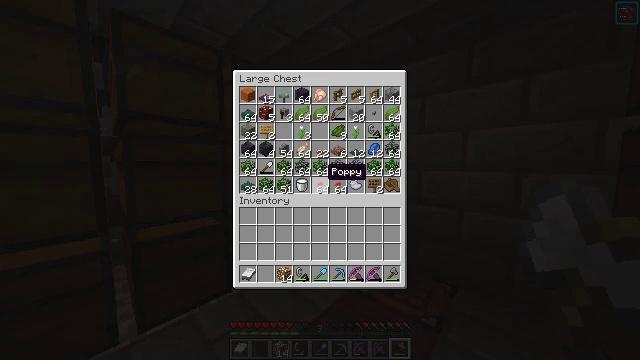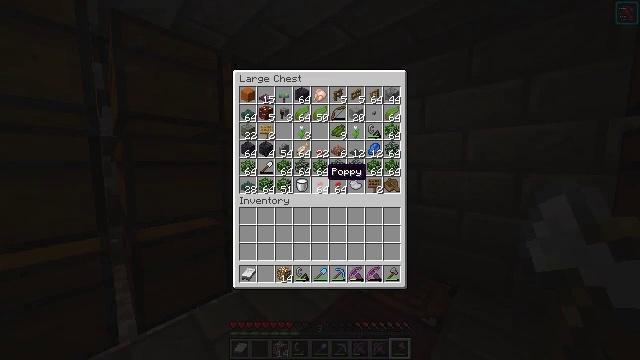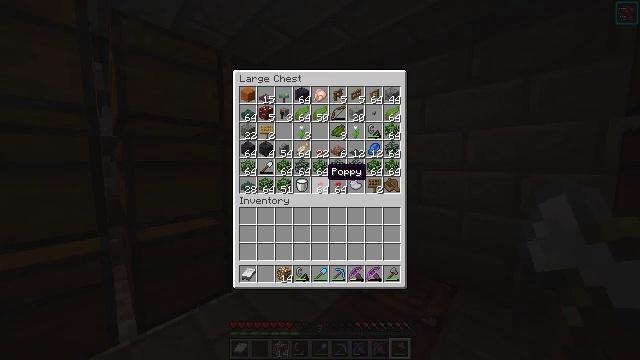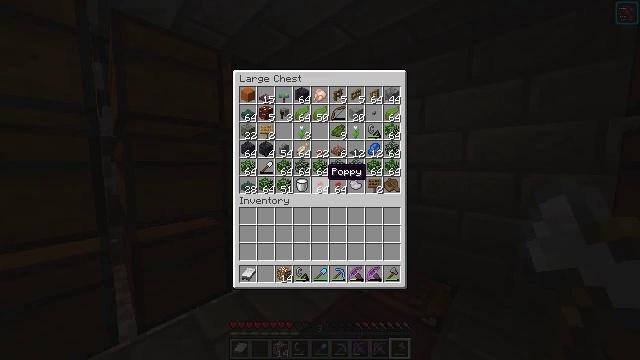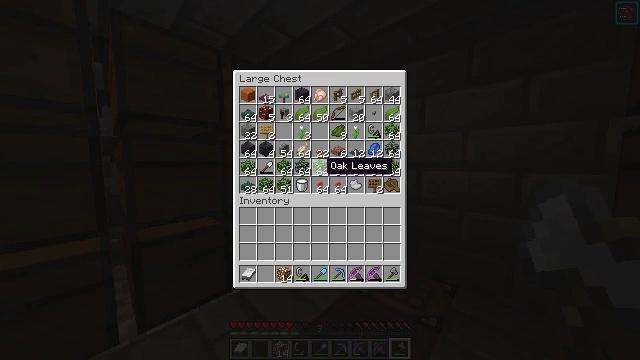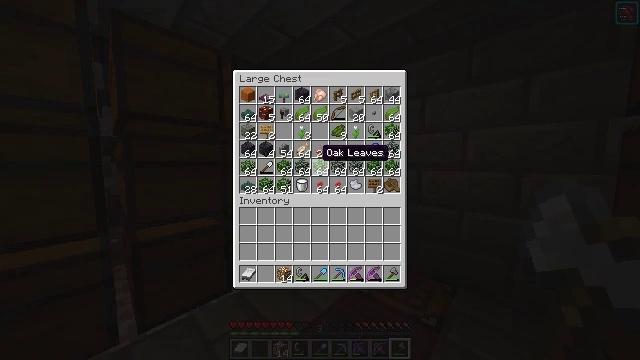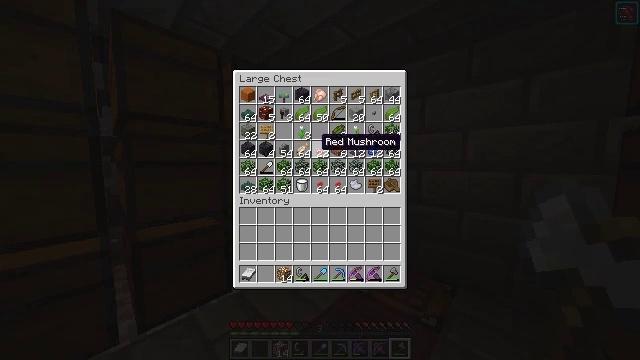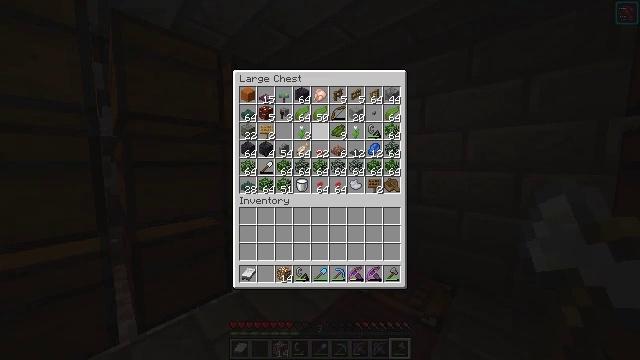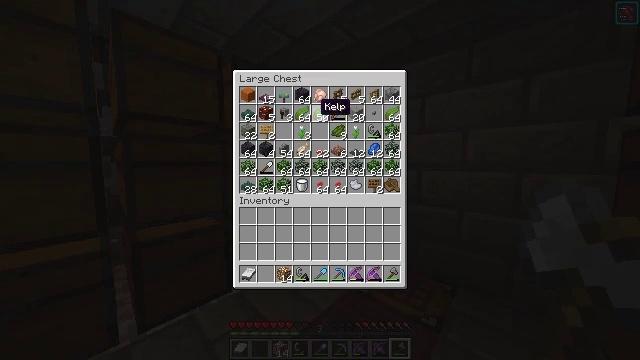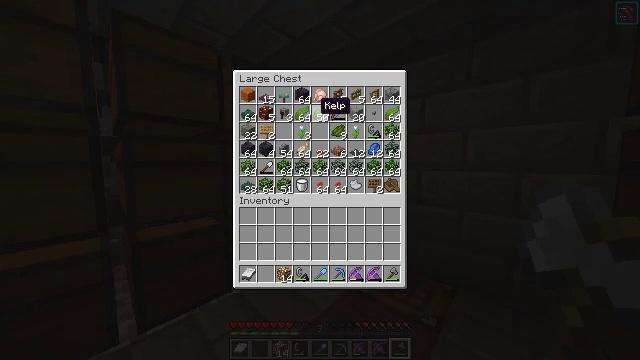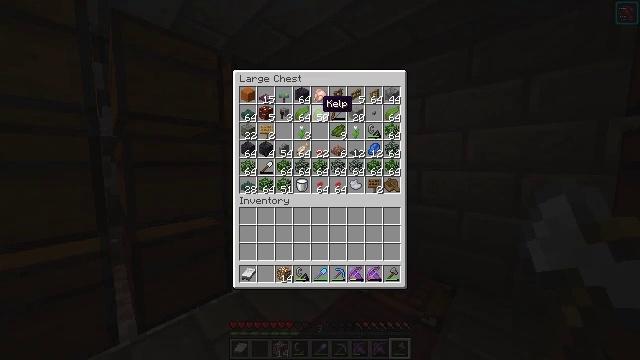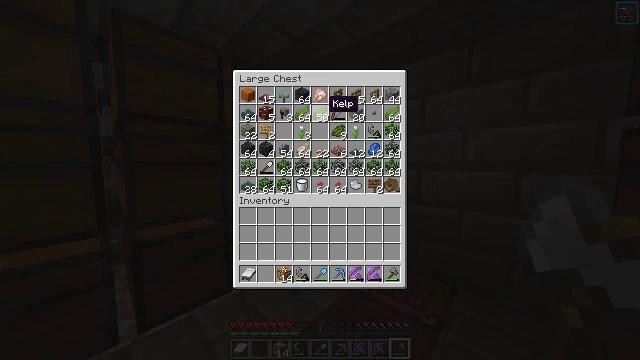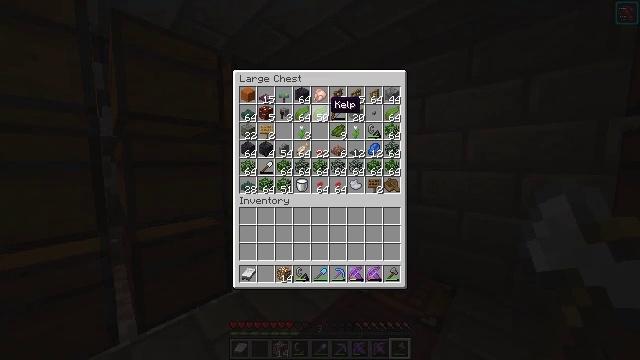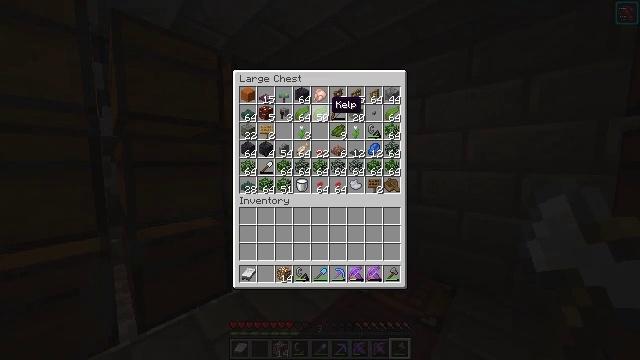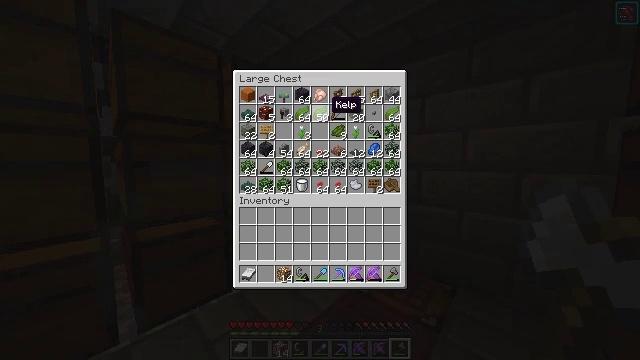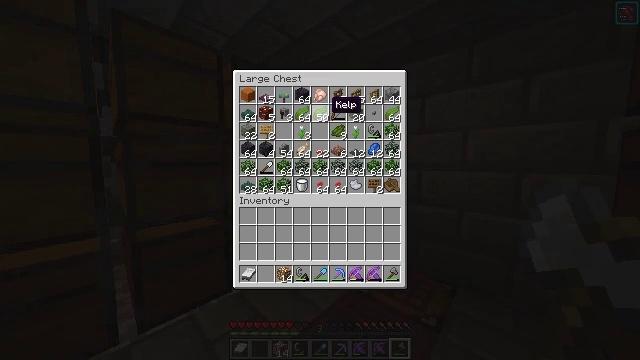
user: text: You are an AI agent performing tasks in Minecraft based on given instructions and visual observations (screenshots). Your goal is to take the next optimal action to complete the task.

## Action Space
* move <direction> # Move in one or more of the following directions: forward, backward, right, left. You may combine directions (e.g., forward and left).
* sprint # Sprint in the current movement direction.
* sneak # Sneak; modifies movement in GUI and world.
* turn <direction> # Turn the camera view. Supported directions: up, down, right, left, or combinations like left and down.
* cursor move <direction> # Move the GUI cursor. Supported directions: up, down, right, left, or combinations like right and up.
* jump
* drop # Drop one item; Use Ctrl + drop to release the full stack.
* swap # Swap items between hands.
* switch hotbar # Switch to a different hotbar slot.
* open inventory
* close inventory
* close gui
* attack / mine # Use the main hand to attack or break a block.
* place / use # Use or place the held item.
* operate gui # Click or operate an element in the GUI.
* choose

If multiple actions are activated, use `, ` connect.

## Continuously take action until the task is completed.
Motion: motion action
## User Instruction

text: Turn slimeballs into a slime block at a crafting table.
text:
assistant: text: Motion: no_op
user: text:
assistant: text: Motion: no_op
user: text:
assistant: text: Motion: no_op
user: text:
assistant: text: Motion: no_op
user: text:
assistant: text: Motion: cursor move up
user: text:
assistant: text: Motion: cursor move up
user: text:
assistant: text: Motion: cursor move up
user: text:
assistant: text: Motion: cursor move up
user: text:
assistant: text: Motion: no_op
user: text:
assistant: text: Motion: no_op
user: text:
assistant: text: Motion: no_op
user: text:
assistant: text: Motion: no_op
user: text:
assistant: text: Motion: no_op
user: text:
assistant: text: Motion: no_op
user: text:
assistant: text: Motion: no_op
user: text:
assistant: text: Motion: no_op
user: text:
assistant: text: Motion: no_op
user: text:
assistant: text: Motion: no_op
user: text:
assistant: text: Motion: no_op
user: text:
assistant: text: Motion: no_op
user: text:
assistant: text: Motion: no_op
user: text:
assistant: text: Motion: no_op
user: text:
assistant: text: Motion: no_op
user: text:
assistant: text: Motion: no_op
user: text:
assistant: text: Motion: no_op
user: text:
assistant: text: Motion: no_op
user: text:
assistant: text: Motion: no_op
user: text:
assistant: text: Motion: no_op
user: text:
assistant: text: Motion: no_op
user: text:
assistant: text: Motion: no_op